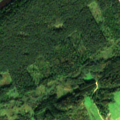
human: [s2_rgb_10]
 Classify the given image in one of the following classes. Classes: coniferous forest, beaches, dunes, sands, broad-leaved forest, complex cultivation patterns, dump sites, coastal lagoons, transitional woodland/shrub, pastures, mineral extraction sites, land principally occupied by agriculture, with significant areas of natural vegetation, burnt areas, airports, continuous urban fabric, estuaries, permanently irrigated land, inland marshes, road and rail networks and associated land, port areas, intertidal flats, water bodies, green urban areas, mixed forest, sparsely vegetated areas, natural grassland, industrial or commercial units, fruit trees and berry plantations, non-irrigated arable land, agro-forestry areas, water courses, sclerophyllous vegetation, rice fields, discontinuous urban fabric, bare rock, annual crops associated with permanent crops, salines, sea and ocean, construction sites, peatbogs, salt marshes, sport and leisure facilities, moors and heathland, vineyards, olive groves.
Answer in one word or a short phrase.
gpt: pastures, coniferous forest, mixed forest, transitional woodland/shrub